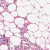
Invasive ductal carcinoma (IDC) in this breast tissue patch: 0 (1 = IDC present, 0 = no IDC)